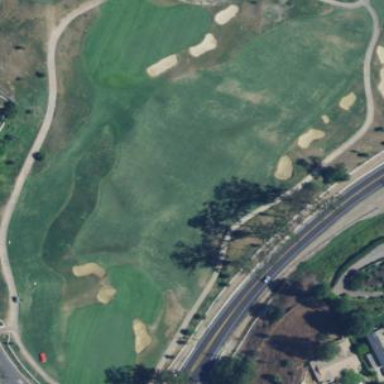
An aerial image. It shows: Golf fairway surrounded by grass.